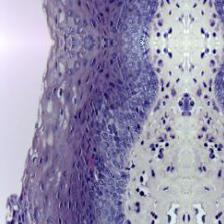
Diagnosis: Normal